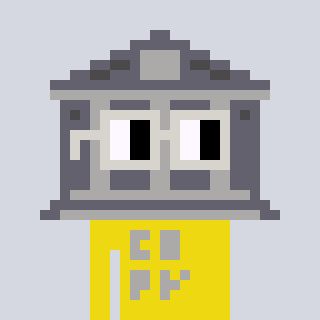
a pixel art character with square light gray glasses, a bank-shaped head and a yellow-colored body on a cool background